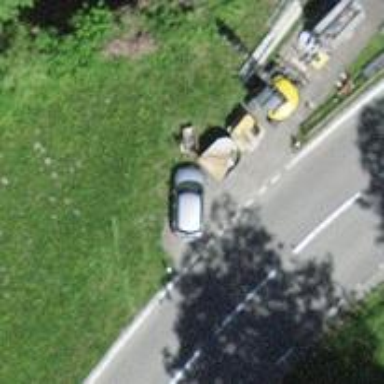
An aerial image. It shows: Block barrier.